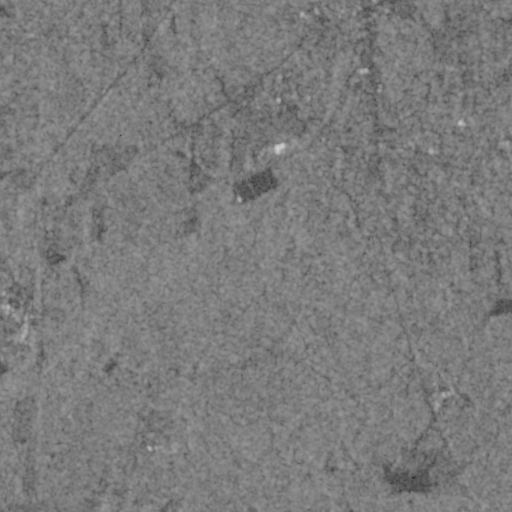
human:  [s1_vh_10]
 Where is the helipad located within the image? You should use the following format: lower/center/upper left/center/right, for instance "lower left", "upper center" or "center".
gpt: The helipad is located in the upper center of the image.
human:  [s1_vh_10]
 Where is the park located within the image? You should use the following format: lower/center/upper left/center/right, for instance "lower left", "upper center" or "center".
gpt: The park is located in the upper right of the image.
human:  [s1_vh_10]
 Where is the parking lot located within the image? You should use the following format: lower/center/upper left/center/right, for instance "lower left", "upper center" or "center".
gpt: There is no parking lot in the image.

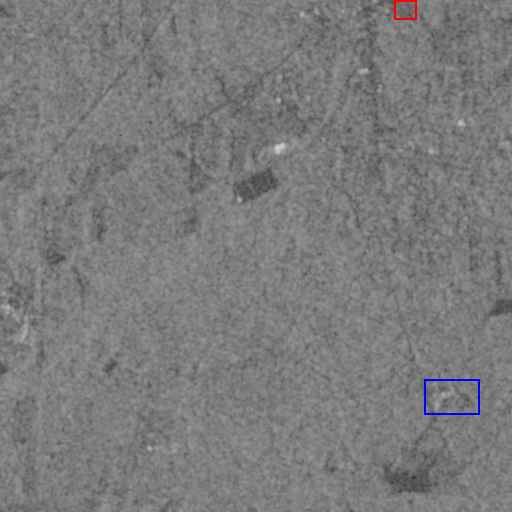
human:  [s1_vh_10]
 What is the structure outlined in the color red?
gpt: The structure outlined in red is a park.
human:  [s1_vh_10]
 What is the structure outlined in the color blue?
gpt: The structure outlined in blue is a building.
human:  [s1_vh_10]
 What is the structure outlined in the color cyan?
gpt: There is no cyan outline.